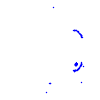
Particle: proton